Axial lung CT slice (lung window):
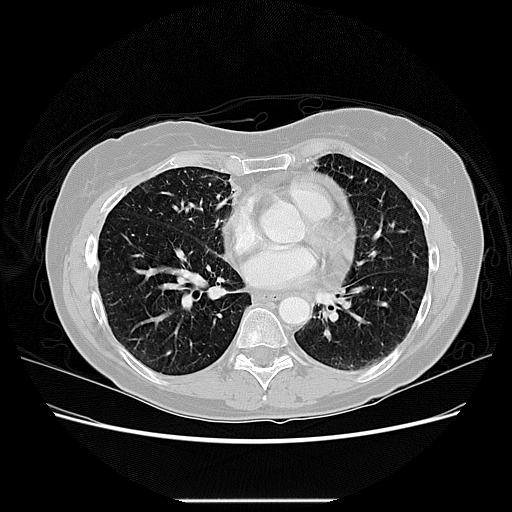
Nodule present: no